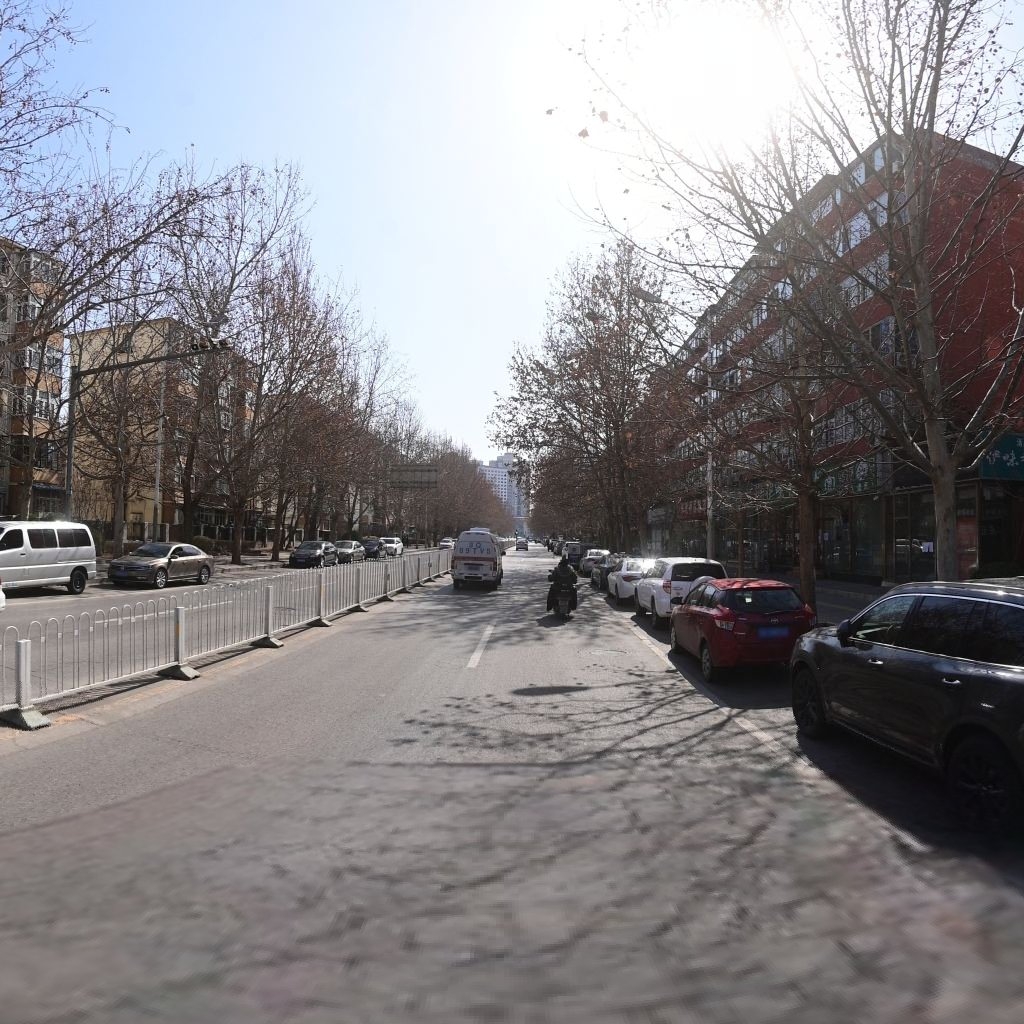
Region: Chaoyang
Road damage annotations: transverse crack, manhole cover